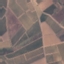
Land use / land cover class: PermanentCrop